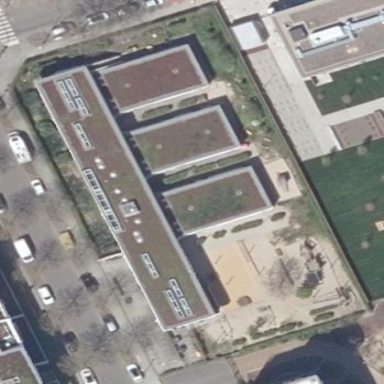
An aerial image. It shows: Kindergarten.